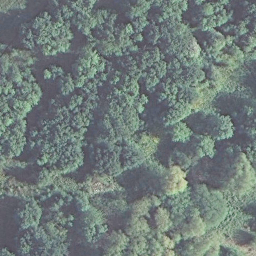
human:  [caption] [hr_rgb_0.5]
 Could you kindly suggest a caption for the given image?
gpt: Lots of emerald green plants in the dense forest .

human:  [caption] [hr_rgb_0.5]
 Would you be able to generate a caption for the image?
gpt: Lots of emerald green plants constitute a dense forest .

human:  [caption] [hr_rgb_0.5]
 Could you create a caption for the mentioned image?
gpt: There are lots of emerald green plants in the forest .

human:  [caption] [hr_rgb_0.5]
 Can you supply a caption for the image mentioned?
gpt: This is a dense forest with emerald green plants .

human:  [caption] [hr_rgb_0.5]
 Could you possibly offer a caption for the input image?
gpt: It is a dense forest .